Question: When mocking an interface in PHPUnit, PhpStorm complains when it's used as parameter for a type-hinted function.
'''
interface InterfaceA{
}
class ClassA{
public function foo(InterfaceA $foo){}
}
class PhpStormTest extends PHPUnit_Framework_TestCase
{
public function testFoo(){
$mock = $this->getMock("InterfaceA");
$a = new ClassA();
$a->foo($mock);
}
}
'''
On '$a->foo($mock);' PhpStorm underlines '$mock' with the warning 'Expected InterfaceA, got PHPUnit_Framework_MockObject_MockObject'

I guess it's happening because PHPUnit creates the mock a runtime and PhpStorm cannot know that it's actually implementing the interface.
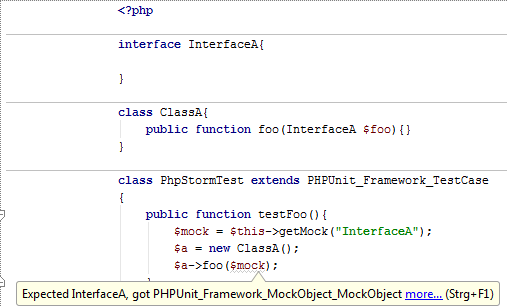
Answer: I found a workaround to this problem in the Jetbrain blog at <URL>. The important part:
> By default, PhpStorm is capable of figuring out the available methods
on the mock object. However, it only displays those for PHPUnit's
PHPUnit_Framework_MockObject_MockObject class. Fortunately, we can
solve this by instructing PhpStorm to infer type information from
other classes as well, by using a simple docblock comment.
So to make the warning disappear, we need to add '/** @var InterfaceA */' '/** @var InterfaceA|PHPUnit_Framework_MockObject_MockObject */' (cudos to Supericy) to let PhpStorm know our mock actually implements 'InterfaceA':
'''
interface InterfaceA{
}
class ClassA{
public function foo(InterfaceA $foo){}
}
class PhpStormTest extends PHPUnit_Framework_TestCase
{
public function testFoo(){
/** @var InterfaceA|PHPUnit_Framework_MockObject_MockObject */
$mock = $this->getMock("InterfaceA");
$a = new ClassA();
$a->foo($mock);
}
}
'''
This bugged me for some time, hope it helps someone :)
Since 'PHPUnit_Framework_MockObject_MockObject' is really ugly to type, you can abbreviate it via <URL> and let PHPStorms auto-complete do the rest:
<URL>